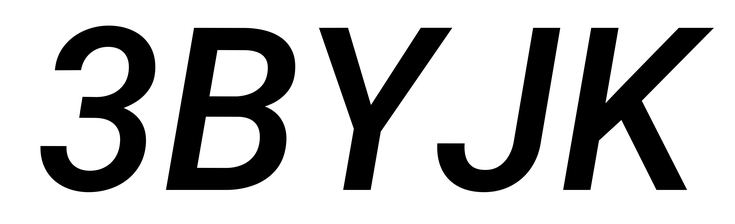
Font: Roboto-Italic_Medium_Italic